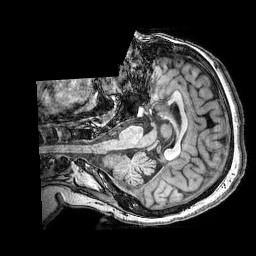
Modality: T1w
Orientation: axial
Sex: female
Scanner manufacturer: philips
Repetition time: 0.008221 s
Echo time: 0.00382 s